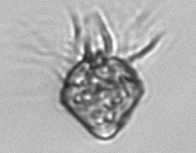
Label: Strombidium_morphotype1